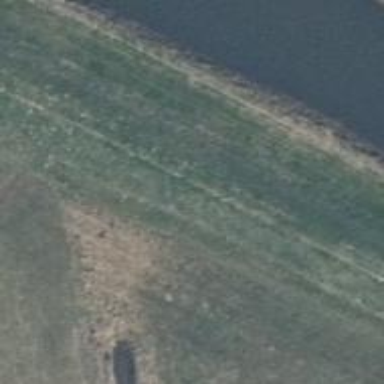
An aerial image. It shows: Path.